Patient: sex M, age 55
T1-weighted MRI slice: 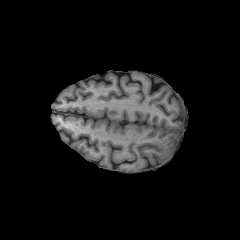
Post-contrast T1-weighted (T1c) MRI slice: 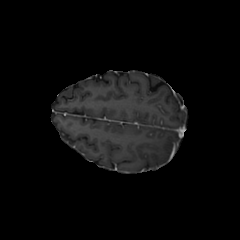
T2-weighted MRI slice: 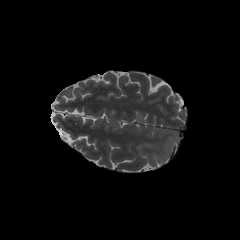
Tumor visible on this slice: no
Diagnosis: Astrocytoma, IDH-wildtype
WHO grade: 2